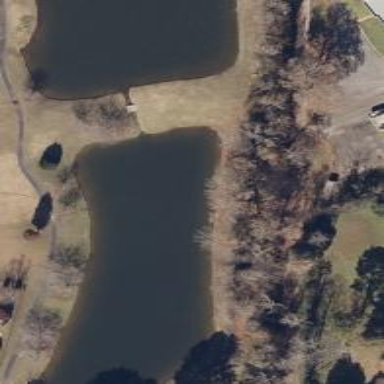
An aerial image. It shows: Pond with natural water.